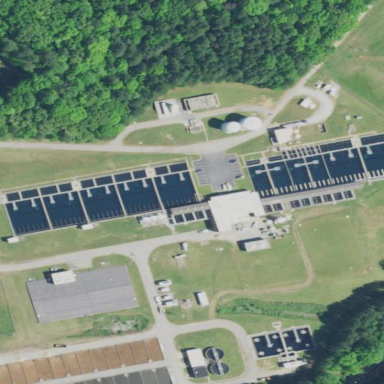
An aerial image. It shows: View of wastewater plant.